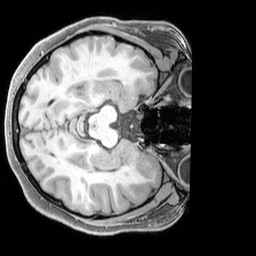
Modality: T1w
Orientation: axial
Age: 21
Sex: female
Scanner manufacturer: siemens
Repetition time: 2.3 s
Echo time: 0.00226 s